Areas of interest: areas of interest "Chongen Temple"
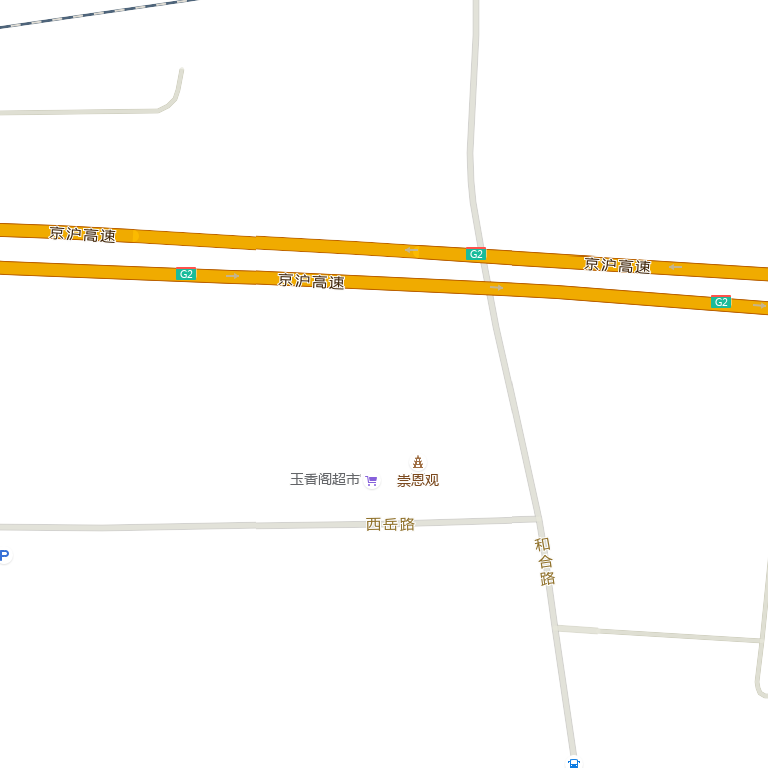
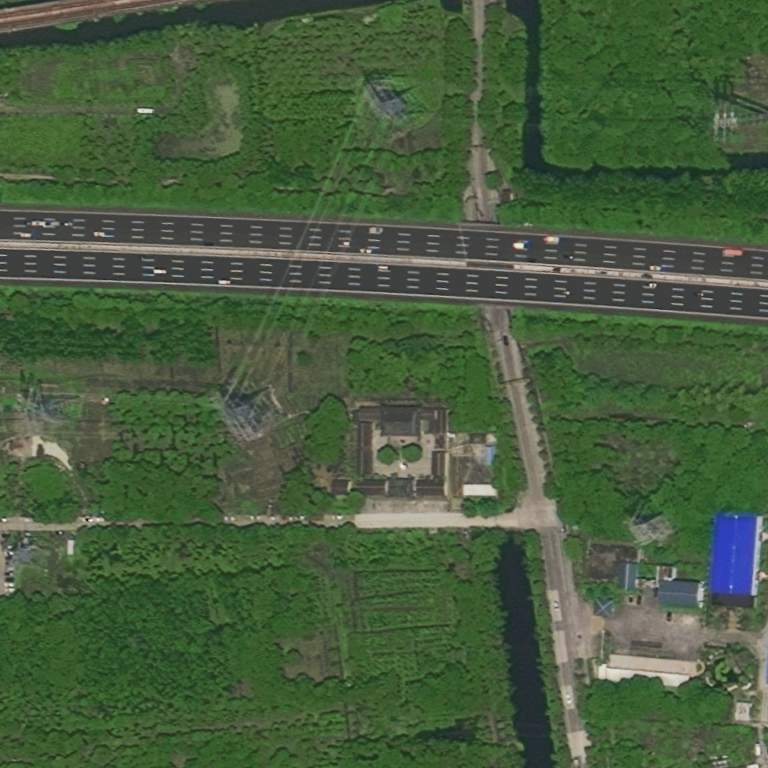